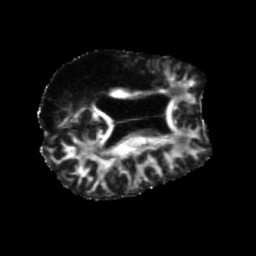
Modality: FA
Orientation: axial
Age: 43
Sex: male
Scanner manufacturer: siemens
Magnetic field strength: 3 T
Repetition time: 5.47 s
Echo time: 0.0854 s